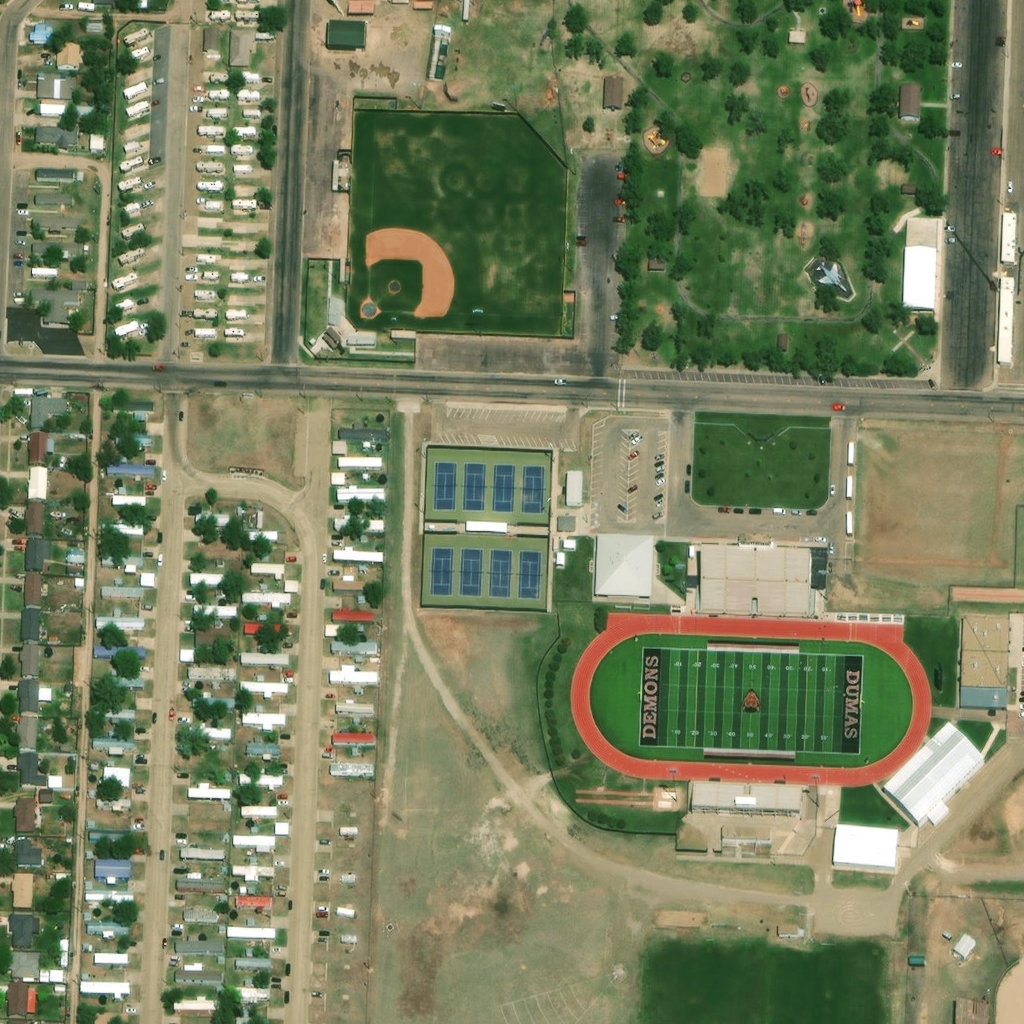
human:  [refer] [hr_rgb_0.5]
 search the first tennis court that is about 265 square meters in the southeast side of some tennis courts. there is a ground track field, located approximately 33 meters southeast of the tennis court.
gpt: <box>[[50, 53, 52, 58, 0]]</box>

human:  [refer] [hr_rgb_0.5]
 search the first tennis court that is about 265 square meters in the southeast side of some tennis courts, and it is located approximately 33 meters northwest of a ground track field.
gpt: <box>[[50, 53, 52, 58, 0]]</box>

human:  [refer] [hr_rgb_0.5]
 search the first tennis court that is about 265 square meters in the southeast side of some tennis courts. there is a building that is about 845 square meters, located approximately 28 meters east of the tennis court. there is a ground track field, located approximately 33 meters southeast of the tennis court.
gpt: <box>[[50, 53, 52, 58, 0]]</box>